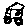
Label: car